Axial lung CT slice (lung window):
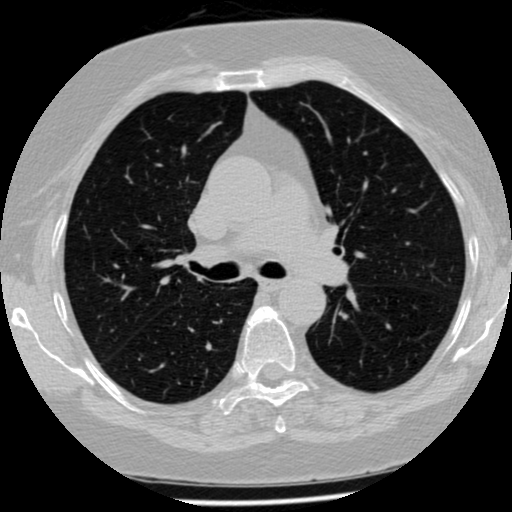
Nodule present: no